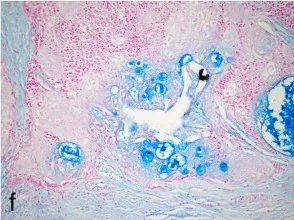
Postoperative photomicrographs of lesion in MEC component. (f) The Alcian blue-positive material was seen in lumen of gland structure and the mucin-producing cells within the nest of epidermoid cells. . Alcian blue staining with original magnification x 400).
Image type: pathology (alcian_blue)